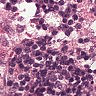
Metastatic tissue present: no